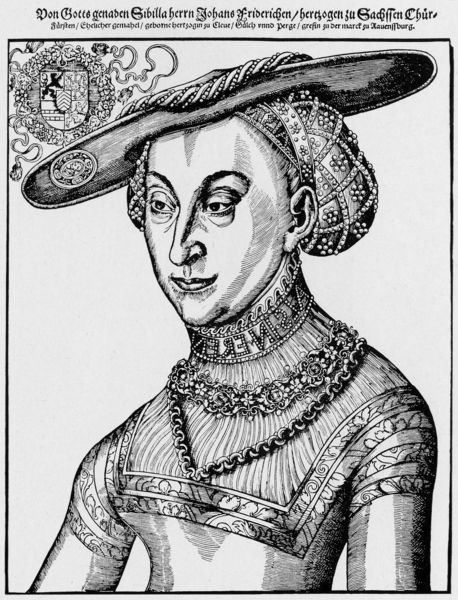
Titel: Bildnis der Sybilla von Cleves, Frau von Johann Friedrich von Sachsen
Künstler: Lucas d.Ä. Cranach
Institution: (Seriendruck)
Schlagwörter: mann, schatten, weiß, ausschnitt, brust, frau, grau, hut, kleid, mund, nase, ohr, schmuck, schwarz, zeichnung, blick, dame, haube, ornament, mütze, arme, augen, band, bluse, böse, falten, haarschmuck, kragen, lang, rahmen, ärmel, hals, halskrause, portrait, porträt, gewand, haare, kostüm, adel, saum, spitzen, augenbrauen, borte, kinn, perlen, schultern, kreis, oval, schrift, halsband, kette, grafik, graphik, streng, brauen, verzierung, deutsch, kordel, halsschmuck, halskette, flechten, schild, buch, links, druck, schwarz-weiß, schraffur, stich, buchstaben, ketten, plakette, wappen, schnörkel, mittelalter, herzog, greif, schriftrolle, adelig, löwe, zierde, siegel, fürstin, kupferstich, netz, wertvoll, graf, sachsen, thüringen, borten, herzogin, haarnetz, agraffe, herzögin, woman, logo, herzoging, schwarzz, zeirde, haare haarschmuck, ätztechnik, black and white, pencil, owal, grafin